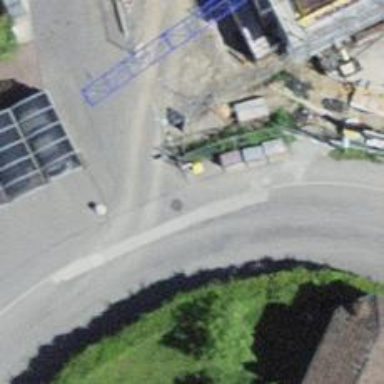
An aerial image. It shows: Post box is visible.